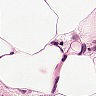
Metastatic tissue present: no